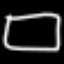
Label: square